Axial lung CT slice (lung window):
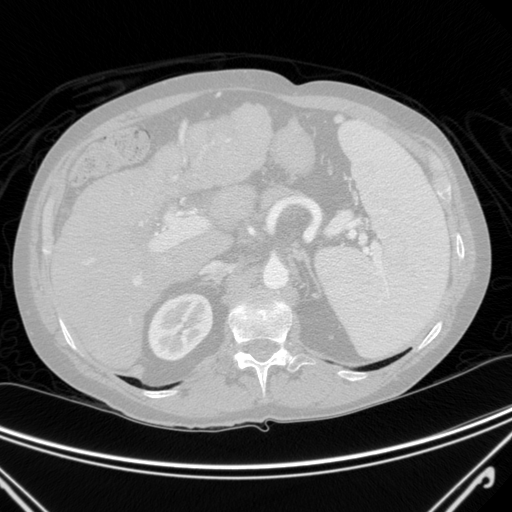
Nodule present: no